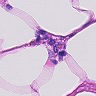
Metastatic tissue present: no